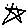
Label: star